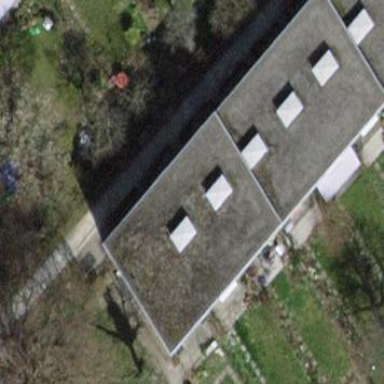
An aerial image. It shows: Flat roof terrace building.